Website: walmart
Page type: account-selection
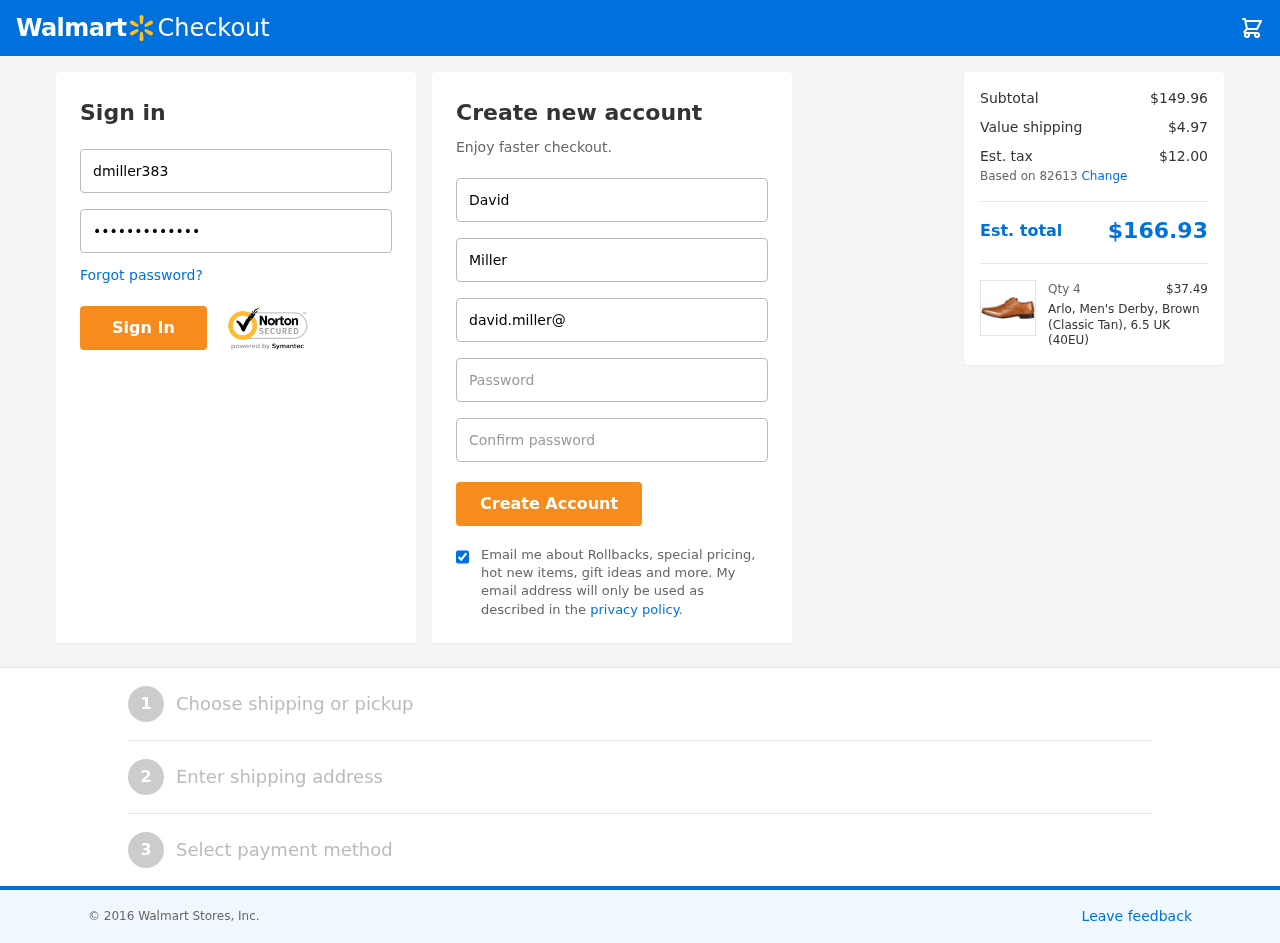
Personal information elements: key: PII_EMAIL
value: david.miller@gmail.com
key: PII_FIRSTNAME
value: David
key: PII_LASTNAME
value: Miller
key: PII_LOGIN_USERNAME
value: dmiller383
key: PII_POSTCODE
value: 82613
Product elements: key: PRODUCT1_NAME
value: Arlo, Men's Derby, Brown (Classic Tan), 6.5 UK (40EU)
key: PRODUCT1_PRICE
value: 37.49
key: PRODUCT1_QUANTITY
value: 4
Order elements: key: ORDER_SUBTOTAL
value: $149.96
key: ORDER_SHIPPING_COST
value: $4.97
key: ORDER_TAX
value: $12.00
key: ORDER_TOTAL
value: $166.93